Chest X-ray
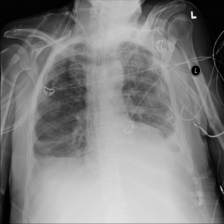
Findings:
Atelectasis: negative
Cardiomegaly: negative
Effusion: positive
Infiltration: negative
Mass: negative
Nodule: negative
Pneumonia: negative
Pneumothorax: negative
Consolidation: negative
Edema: negative
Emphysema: negative
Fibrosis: negative
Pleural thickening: negative
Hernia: negative